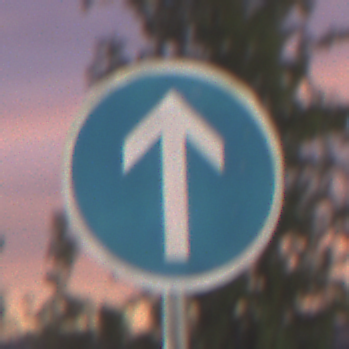
Verkehrszeichen: VorgeschriebeneFahrtrichtungGeradeaus
Umgebung: Outdoor, Urban
Tageszeit: SunriseSunset
Wetter: PartlyCloudy
Licht: Artificial
Jahreszeit: NotSpecified
Kontrast: HighContrast